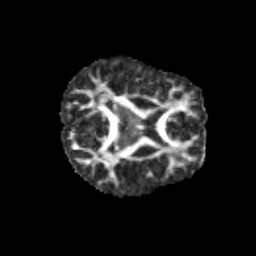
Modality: FA
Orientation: axial
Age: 10
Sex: male
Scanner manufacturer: siemens
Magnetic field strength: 3 T
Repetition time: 3.8 s
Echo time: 0.07 s